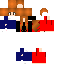
A female human skin with medium skin, wearing brown long hair dressed in a red hoodie and red pants, featuring a closed mouth.